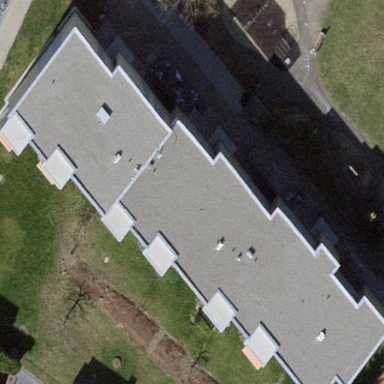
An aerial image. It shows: Building with flat roof.